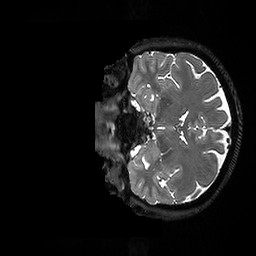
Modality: T2w
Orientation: coronal
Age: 46
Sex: female
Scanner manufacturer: ge
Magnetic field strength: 3 T
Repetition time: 3.202 s
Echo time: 0.0669 s